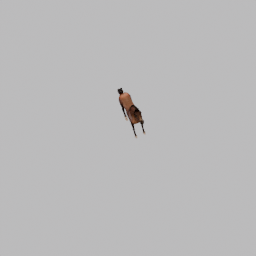
Label: animals